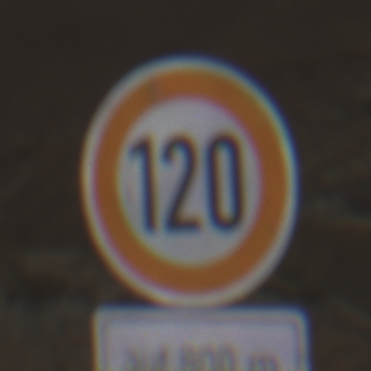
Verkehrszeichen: Geschwindigkeit120
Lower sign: LaengeEinerStrecke5
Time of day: Midday
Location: Outdoor (Nature)
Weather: Clear
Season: NotSpecified
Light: Natural